Question: I have a problem when coding in PHP.
I have a data in mysql like this:
'''
$data_room = '2010,2011|Math-9,Informatic-8,History-6,Moresingle-5,Other-8
2011,2012|Math-6,Informatic-7,History-5,Moresingle-3,Other-7';
echo '<table><tbody>';
$data = explode("
", $data_room);
foreach($data as $row){
echo '<tr>';
$row = explode('|',$row);
echo '<td>';
foreach($row as $cell){
$row2 = explode(',',$cell);
echo $row2[0].'->'.$row2[0].'</td></tr><tr>';
foreach($row2 as $cell2){
echo '<td>';
echo $cell2;
echo '</td>';
}
echo '</tr>';
}
}
echo '</tbody></table>';
'''
Now I want to show it in a table like this:

How can I do it?
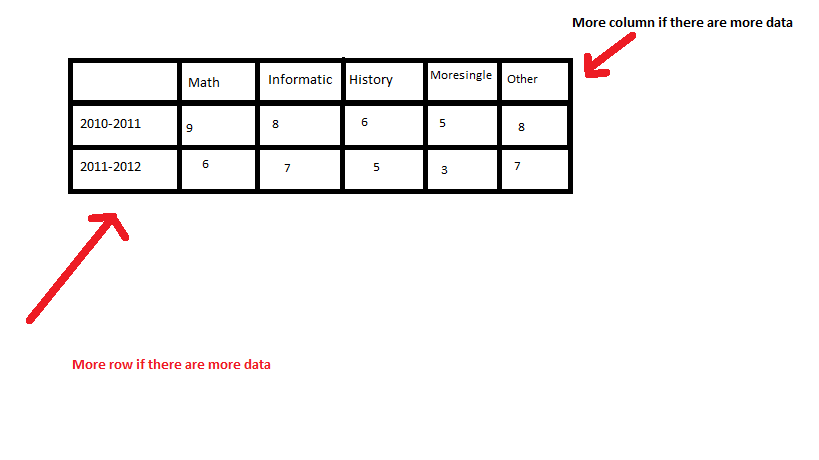
Answer: I think first you need to create the table header using one for each.Then for each row another for each. Also you need to do nested for each and explode().
Please have a look on the below scripts. This may help you.
'''
<?php
$data_room = '2010,2011|Math-9,Informatic-8,History-6,Moresingle-5,Other-8
2011,2012|Math-6,Informatic-7,History-5,Moresingle-3,Other-7
2012,2013|Math-65,Informatic-17,History-15,Moresingle-13,Other-17';
echo '<table border="1" ><tbody>';
$data = explode("
", $data_room);
$header = explode('|',$data[0]);
$header_row = explode(',',$header[1]);
/*Table header*/
echo "<tr>";
echo "<td>&nbsp;</td>";
foreach($header_row as $subject_mark)
{
$subject = explode('-',$subject_mark);
echo "<td>".$subject[0]."</td>";
}
echo "</tr>";
foreach($data as $row){
$head_contents = explode('|',$row);
/*Table contents*/
echo "<tr>";
echo "<td>".str_replace(',','-',$head_contents[0])."</td>";
$subject_marks = explode(',',$head_contents[1]);
foreach($subject_marks as $subject_mark)
{
$mark = explode('-',$subject_mark);
echo "<td>".$mark[1]."</td>";
}
echo "</tr>";
}
echo '</tbody></table>';
?>
'''